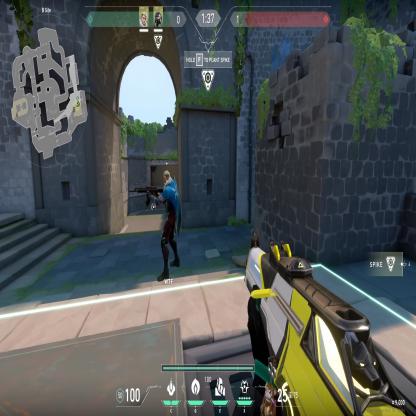
Label: teammate